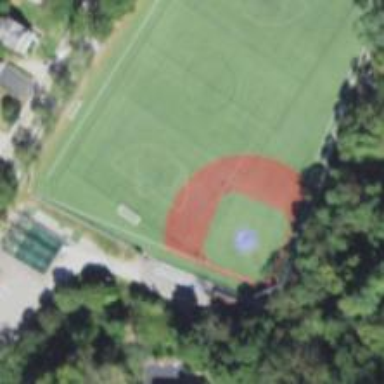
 perfect for sports and leisure activities."